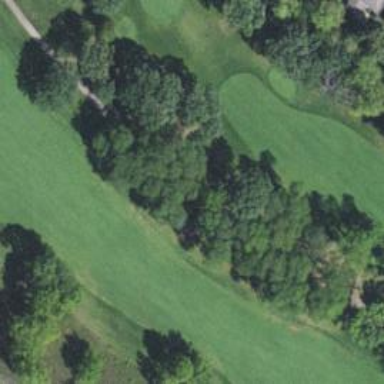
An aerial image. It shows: Golf fairway surrounded by grass.